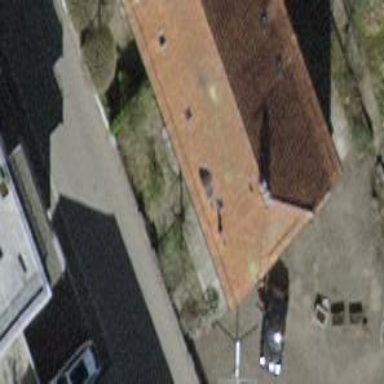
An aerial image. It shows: Apartments building with tiled roof.